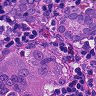
Metastatic tissue present: yes